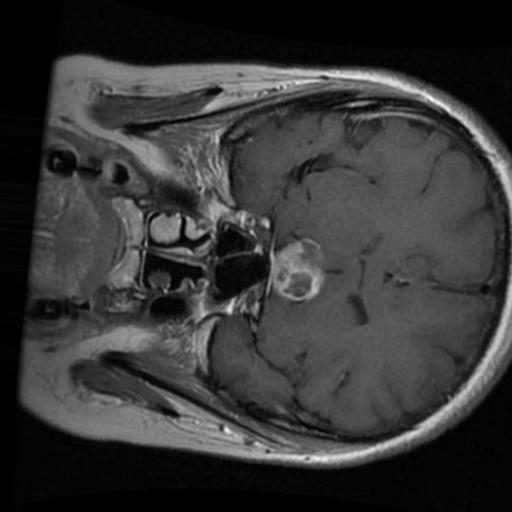
Label: brain_tumor